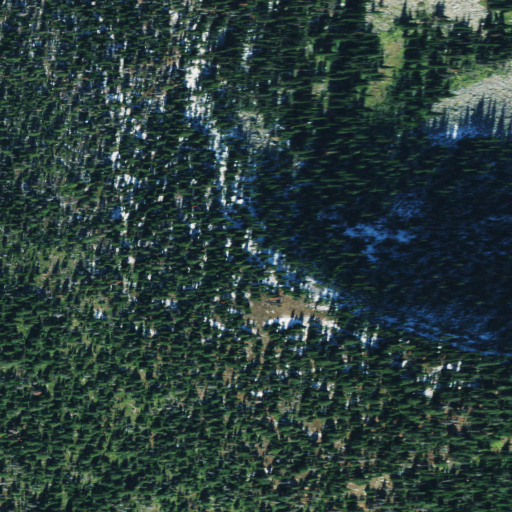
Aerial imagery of mountain in Montana named Canuck Peak containing evergreen forest and grassland